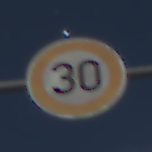
Verkehrszeichen: Geschwindigkeit30
Umgebung: Outdoor, Nature
Tageszeit: Night
Wetter: PartlyCloudy
Licht: Natural
Jahreszeit: NotSpecified
Kontrast: HighContrast